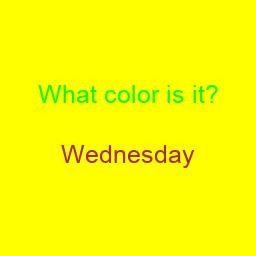
Color: brown
Background color: yellow
Question text color: lime